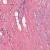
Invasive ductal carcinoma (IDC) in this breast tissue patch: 0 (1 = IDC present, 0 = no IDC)